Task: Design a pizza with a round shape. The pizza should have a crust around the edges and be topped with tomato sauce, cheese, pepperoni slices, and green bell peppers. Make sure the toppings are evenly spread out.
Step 133:
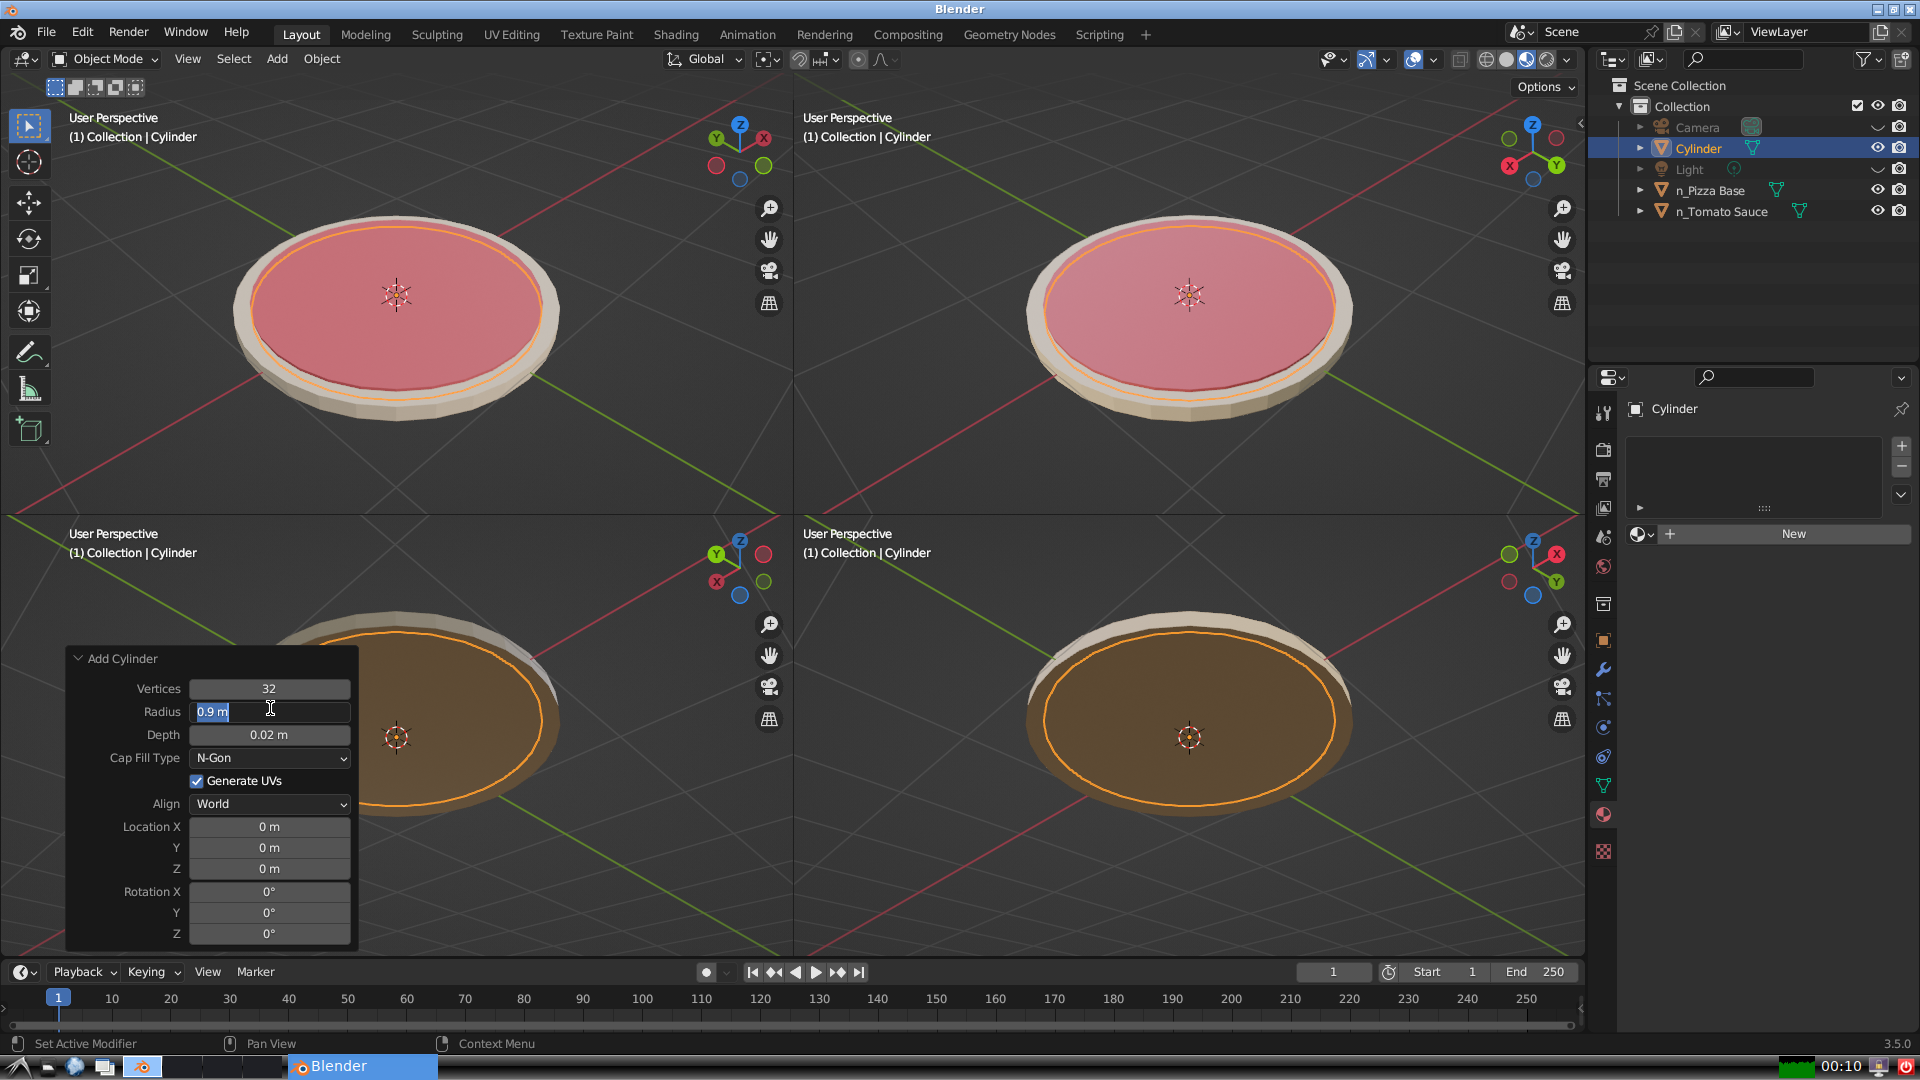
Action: input_text: 0.85